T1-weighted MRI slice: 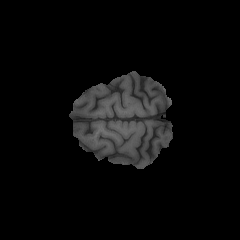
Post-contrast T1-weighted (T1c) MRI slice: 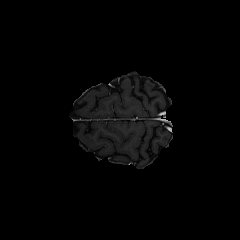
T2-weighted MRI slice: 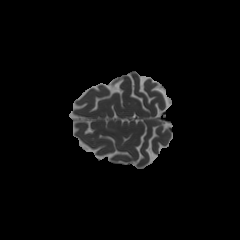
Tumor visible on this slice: no